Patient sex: F
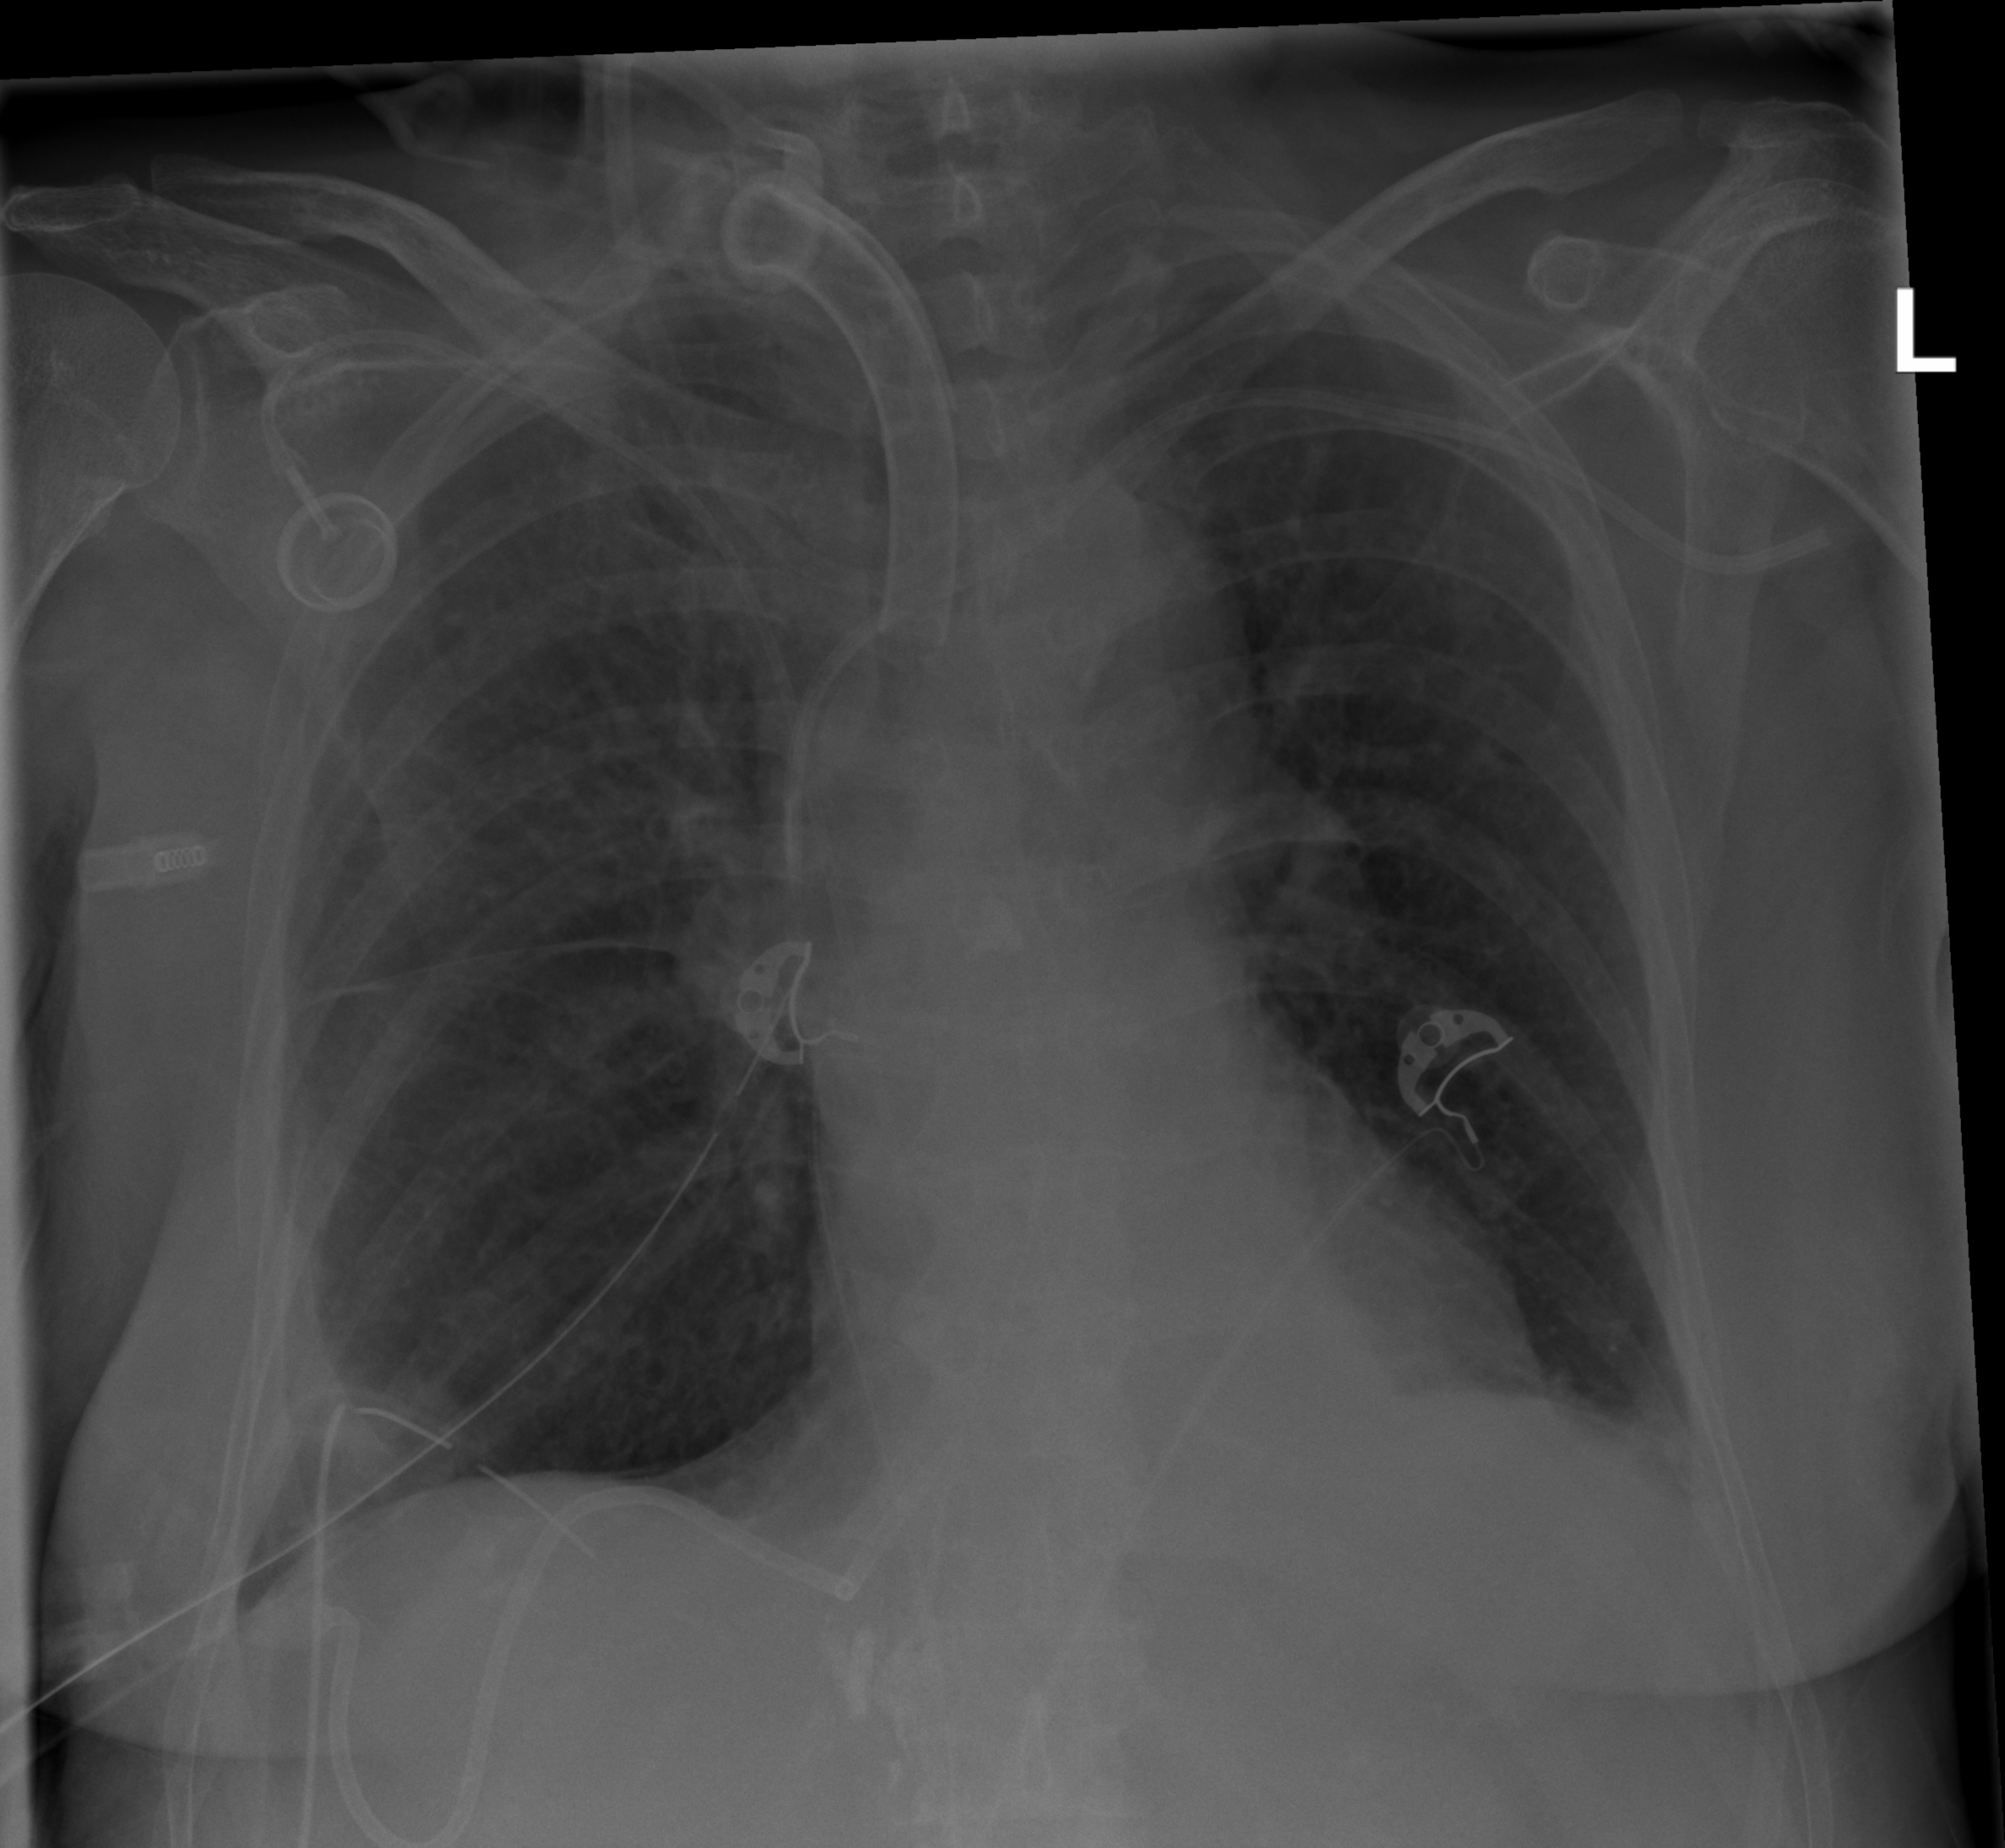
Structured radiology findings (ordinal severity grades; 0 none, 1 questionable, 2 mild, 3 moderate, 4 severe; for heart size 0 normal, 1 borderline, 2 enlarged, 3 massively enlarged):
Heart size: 0
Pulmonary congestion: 2
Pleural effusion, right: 0
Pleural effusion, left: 2
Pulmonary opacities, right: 1
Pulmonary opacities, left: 1
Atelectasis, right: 0
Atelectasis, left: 2